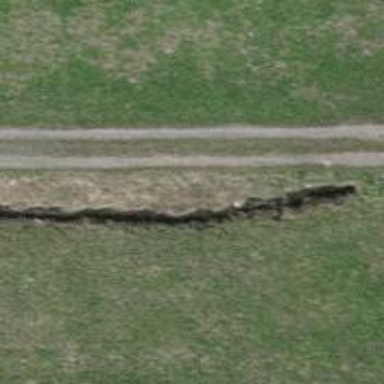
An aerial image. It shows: Culvert tunnel.